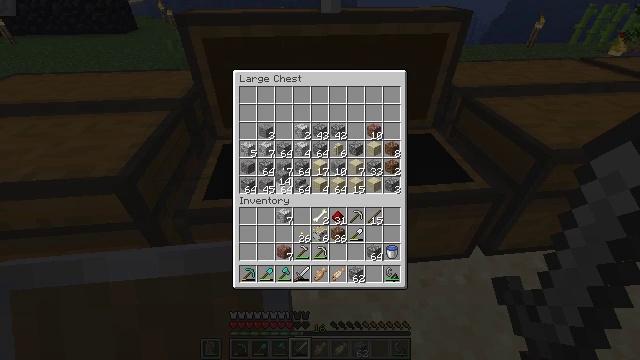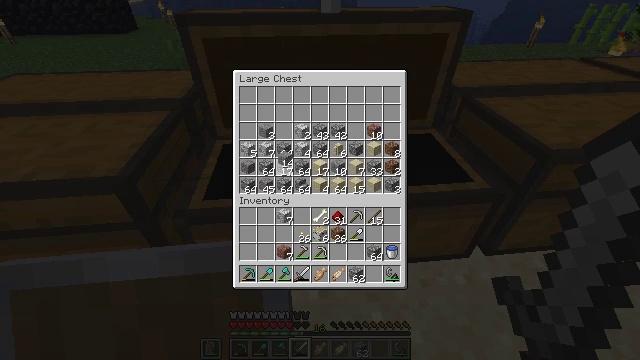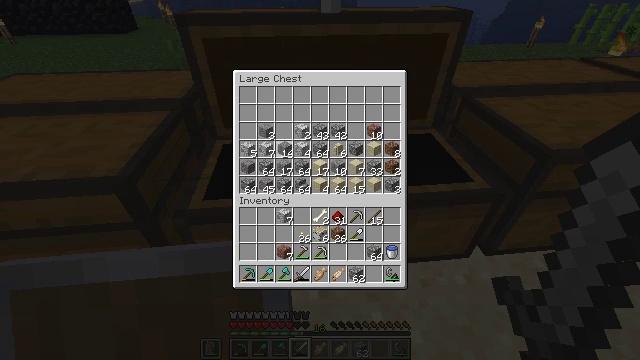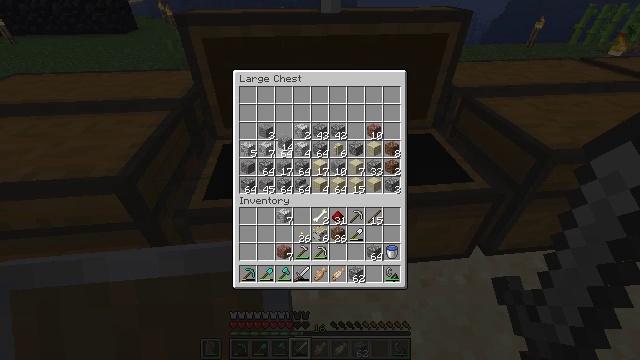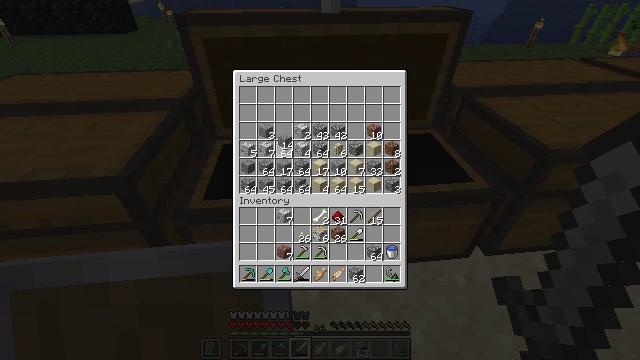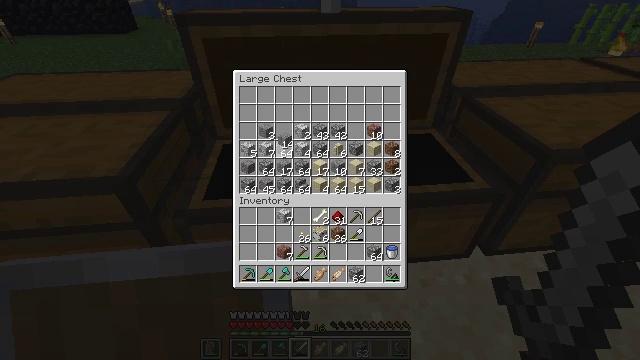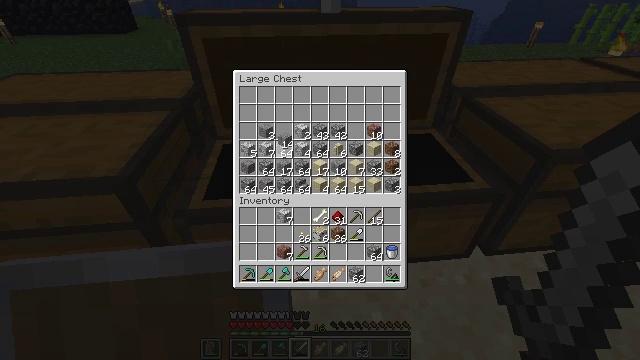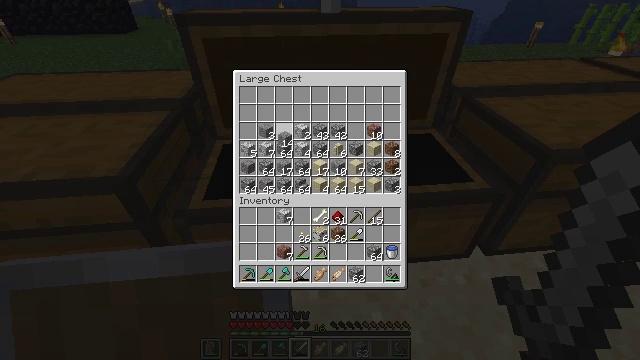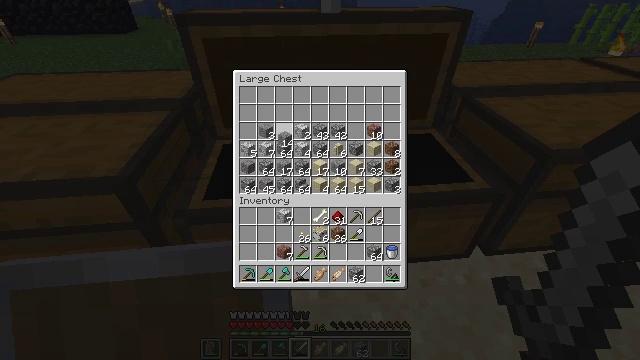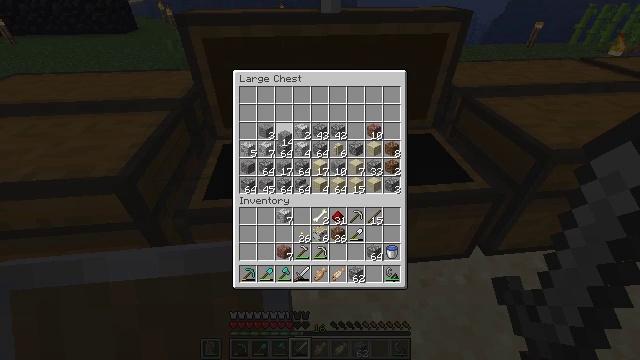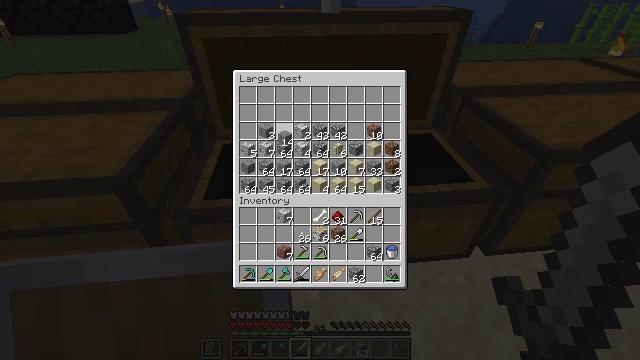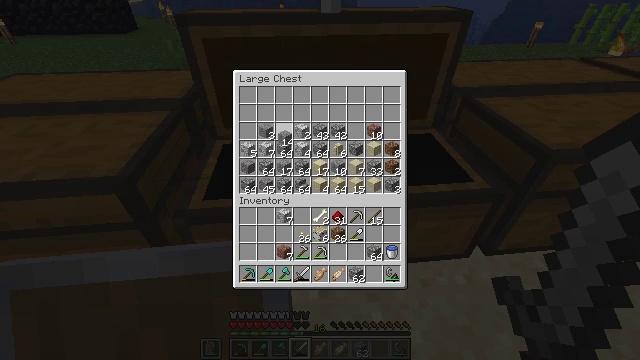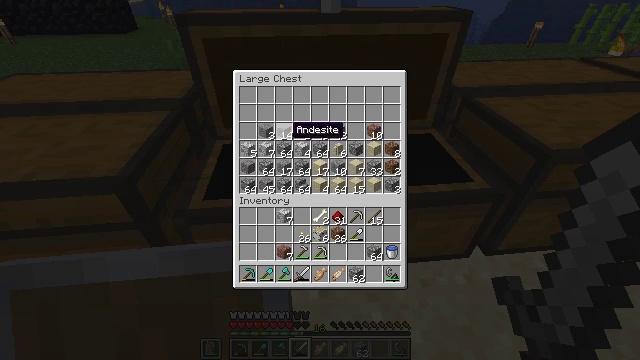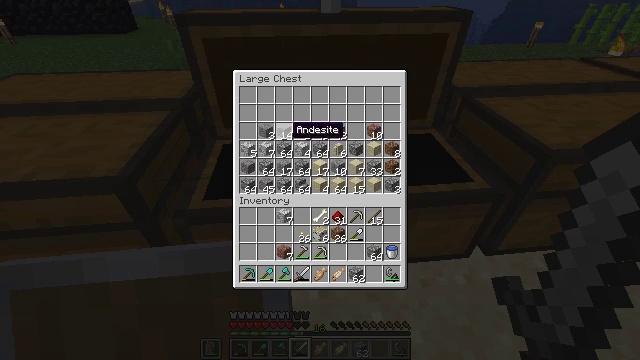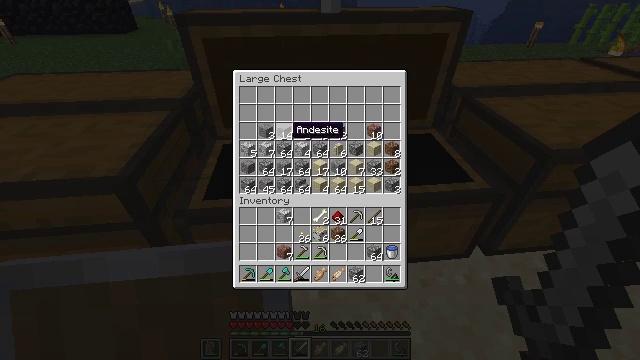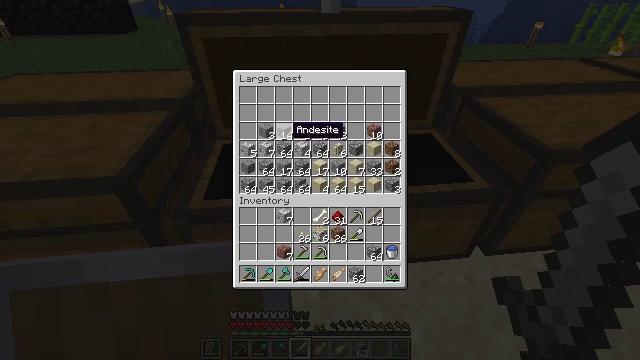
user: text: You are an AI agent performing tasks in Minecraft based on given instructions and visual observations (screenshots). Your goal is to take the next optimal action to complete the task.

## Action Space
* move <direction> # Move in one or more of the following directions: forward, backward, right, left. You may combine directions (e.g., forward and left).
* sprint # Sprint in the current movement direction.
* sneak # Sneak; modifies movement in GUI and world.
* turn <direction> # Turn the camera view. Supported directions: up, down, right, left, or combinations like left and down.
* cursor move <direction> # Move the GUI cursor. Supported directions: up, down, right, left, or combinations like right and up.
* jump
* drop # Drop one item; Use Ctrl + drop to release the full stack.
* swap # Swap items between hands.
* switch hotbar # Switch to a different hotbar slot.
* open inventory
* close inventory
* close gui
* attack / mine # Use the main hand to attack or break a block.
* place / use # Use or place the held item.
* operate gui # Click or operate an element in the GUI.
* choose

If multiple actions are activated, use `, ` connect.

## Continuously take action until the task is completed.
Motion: motion action
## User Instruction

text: Harvest kelp from the ocean.
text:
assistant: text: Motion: cursor move up
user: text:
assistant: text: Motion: cursor move up
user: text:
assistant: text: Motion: no_op
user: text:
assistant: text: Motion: no_op
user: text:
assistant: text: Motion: no_op
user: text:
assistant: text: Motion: no_op
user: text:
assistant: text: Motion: no_op
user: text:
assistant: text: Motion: no_op
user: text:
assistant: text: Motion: operate gui
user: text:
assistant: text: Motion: operate gui
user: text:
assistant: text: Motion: operate gui
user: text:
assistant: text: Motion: no_op
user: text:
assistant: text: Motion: no_op
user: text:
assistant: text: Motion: no_op
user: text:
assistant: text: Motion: no_op
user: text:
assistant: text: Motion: no_op
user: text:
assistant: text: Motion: no_op
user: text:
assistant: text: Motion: cursor move down
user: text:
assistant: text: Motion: cursor move down
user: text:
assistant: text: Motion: cursor move down
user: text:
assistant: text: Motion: no_op
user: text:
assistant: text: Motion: no_op
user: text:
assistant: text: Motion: no_op
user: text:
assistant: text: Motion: no_op
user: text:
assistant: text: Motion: no_op
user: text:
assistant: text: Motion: no_op
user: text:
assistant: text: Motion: no_op
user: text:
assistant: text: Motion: operate gui
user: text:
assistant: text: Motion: operate gui
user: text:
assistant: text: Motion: operate gui